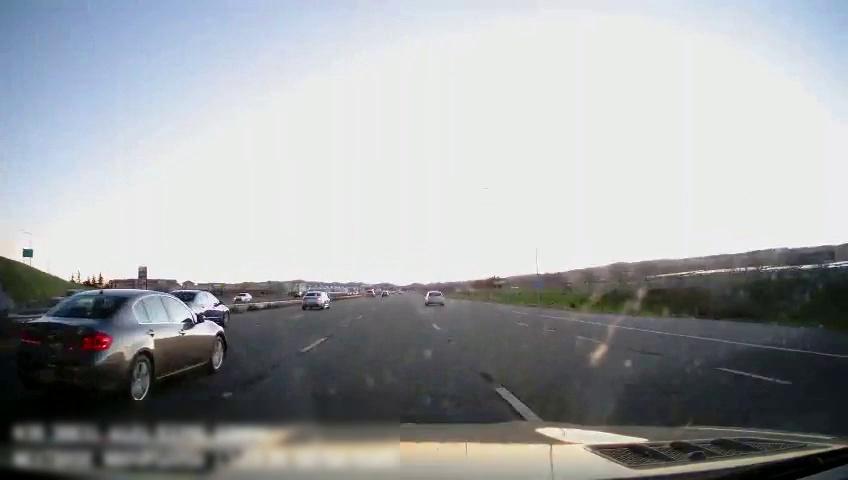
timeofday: Dusk/Dawn/Twilight
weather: Cloudy
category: Drivable Space
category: Vehicles | Car
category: Vehicles | SUV
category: Vehicles | Car
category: Vehicles | SUV
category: Vehicles | Car
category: Vehicles | Car
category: Vehicles | Car
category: Vehicles | SUV
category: Vehicles | SUV
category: Lanes | Current Lane
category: Lanes | Alternate Lane
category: Lanes | Alternate Lane
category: Lanes | Alternate Lane